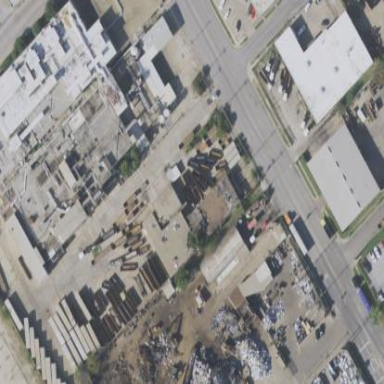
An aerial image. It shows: Commercial building.